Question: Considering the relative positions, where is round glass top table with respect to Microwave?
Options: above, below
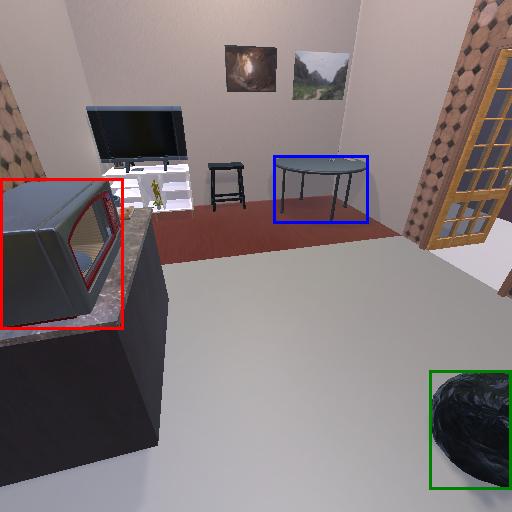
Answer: above